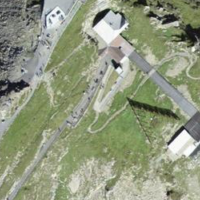
EUNIS habitat code: 48
Species observed at this site:
Adenostyles alpina
Turdus philomelos
Anthus spinoletta
Turdus viscivorus
Buteo buteo
Prunella collaris
Gentianella campestris
Sylvia atricapilla
Lagopus muta
Cuculus canorus
Erithacus rubecula
Epipactis atrorubens
Phoenicurus ochruros
Tichodroma muraria
Hedysarum hedysaroides
Tussilago farfara
Falco tinnunculus
Corvus corax
Periparus ater
Linaria cannabina
Chloris chloris
Fringilla coelebs
Regulus ignicapilla
Turdus torquatus
Polystichum lonchitis
Milvus milvus
Bartsia alpina
Pyrrhocorax graculus
Aquila chrysaetos
Motacilla alba